Question: Game Rule: Clicking a light toggles itself and its diagonal (upper-left, upper-right, lower-left, lower-right) lights. What is the minimum number of clicks required to turn off all the lights?
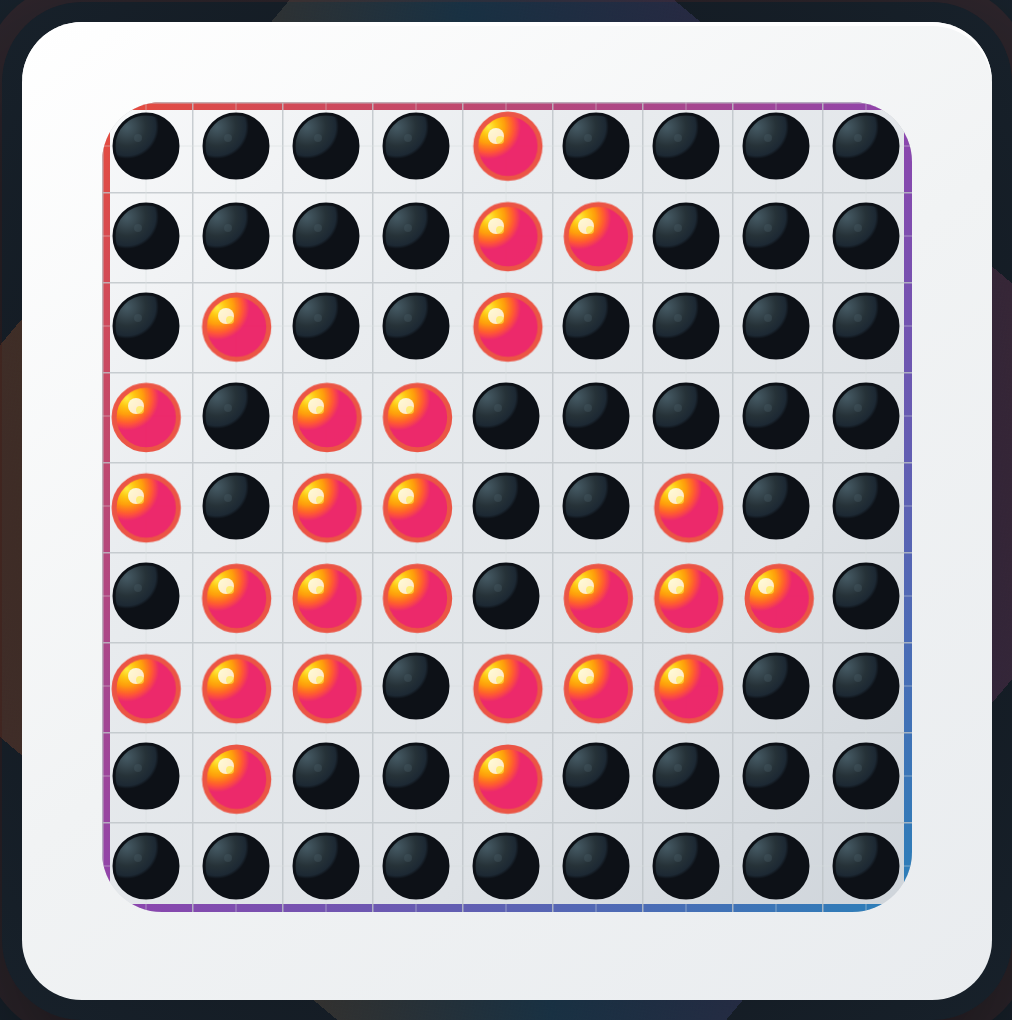
Answer: 11